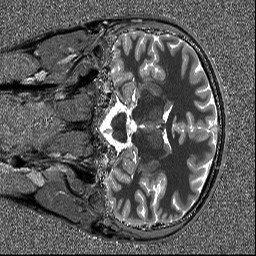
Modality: T1map
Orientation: coronal
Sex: male